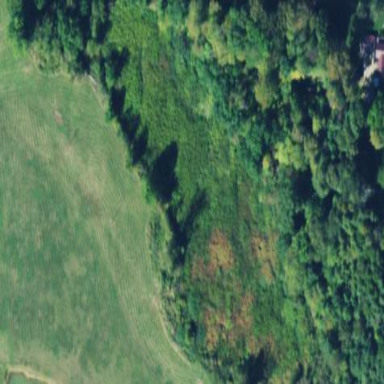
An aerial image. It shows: Patch of scrub vegetation.